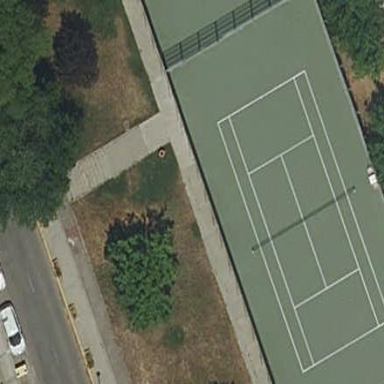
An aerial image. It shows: Tennis court on pitch.